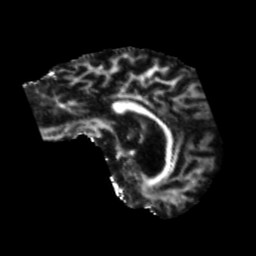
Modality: FA
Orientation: sagittal
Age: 75
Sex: female
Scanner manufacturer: siemens
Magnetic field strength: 3 T
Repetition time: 5.25 s
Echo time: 0.08 s